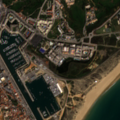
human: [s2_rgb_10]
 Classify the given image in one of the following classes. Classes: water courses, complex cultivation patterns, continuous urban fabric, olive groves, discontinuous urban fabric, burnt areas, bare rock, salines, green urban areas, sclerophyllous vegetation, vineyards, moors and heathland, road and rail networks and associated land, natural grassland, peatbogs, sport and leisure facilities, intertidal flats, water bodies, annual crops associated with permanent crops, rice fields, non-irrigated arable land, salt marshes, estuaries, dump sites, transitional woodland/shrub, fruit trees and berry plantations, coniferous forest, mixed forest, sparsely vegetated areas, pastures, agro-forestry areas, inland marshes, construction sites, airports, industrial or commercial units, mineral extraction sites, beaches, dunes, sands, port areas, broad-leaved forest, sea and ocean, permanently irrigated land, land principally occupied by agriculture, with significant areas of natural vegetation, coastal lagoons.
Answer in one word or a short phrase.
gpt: continuous urban fabric, discontinuous urban fabric, industrial or commercial units, port areas, land principally occupied by agriculture, with significant areas of natural vegetation, natural grassland, beaches, dunes, sands, sea and ocean